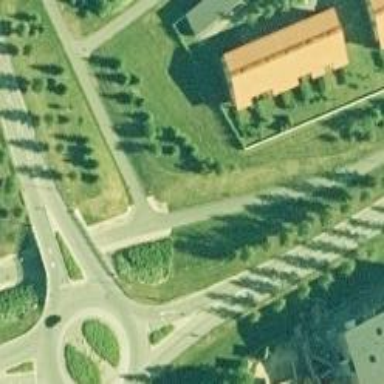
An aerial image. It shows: Asphalt cycleway.